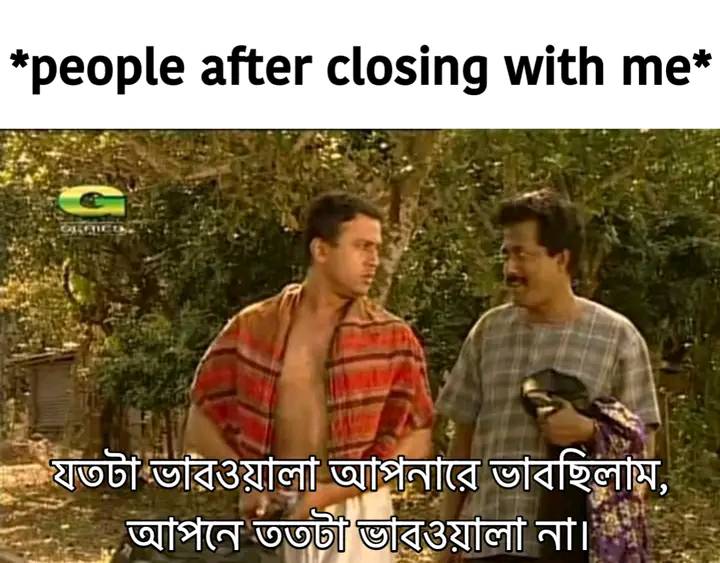
Text: যতটা ভাবওয়ালা আপনারে ভাবছিলাম আপনে ততটা ভাবওয়ালা না
Label: Non Hate